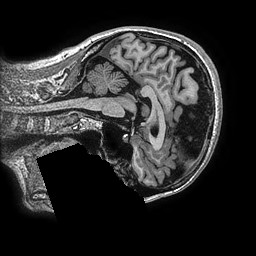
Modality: T1w
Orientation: sagittal
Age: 49
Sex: female
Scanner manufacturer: ge
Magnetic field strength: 3 T
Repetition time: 0.006952 s
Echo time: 0.00292 s